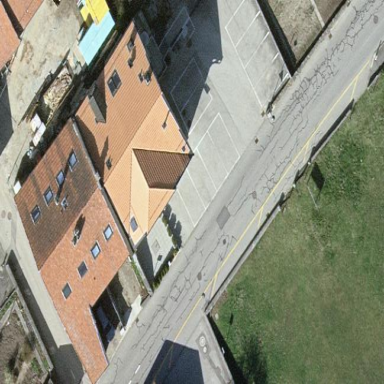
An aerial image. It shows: Simple and straightforward house.